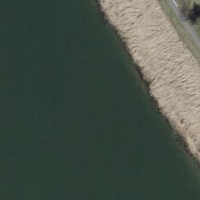
EUNIS habitat code: 15
Species observed at this site:
Corvus corone
Cyanistes caeruleus
Anas crecca
Alcedo atthis
Anas platyrhynchos
Tadorna tadorna
Turdus merula
Cygnus olor
Spatula clypeata
Mareca strepera
Parus major
Erithacus rubecula
Turdus pilaris
Pica pica
Cinclus cinclus
Motacilla alba